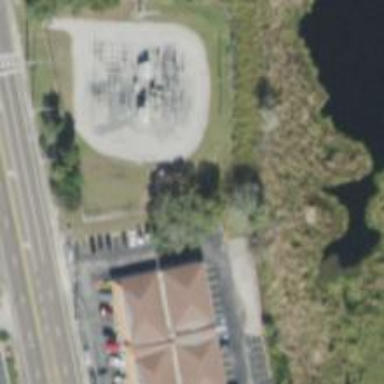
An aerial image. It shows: Outdoor distribution-level power substation enclosed by fence.